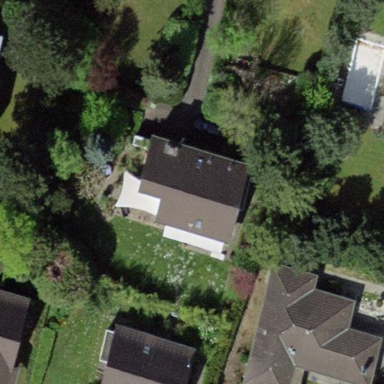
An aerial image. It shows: Simple and straightforward house.